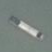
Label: civil